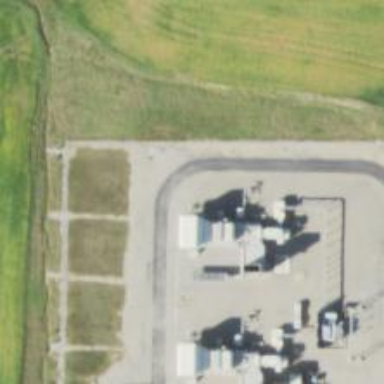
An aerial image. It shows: Gas turbine generator.